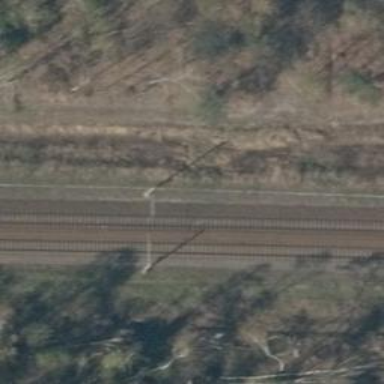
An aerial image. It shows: Milestone along the railway track with catenary mast.